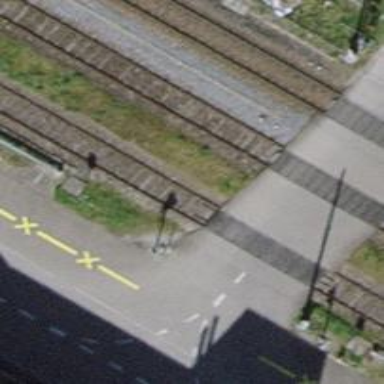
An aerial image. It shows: Single track railway siding.